Question: I am trying to create a custom GWT Button based on an image.
I have an image that is not rectangular, something like this:

1. Now, I want the click-able area to only work inside the visible parts of the image (non-transparent areas). This would mean that it's possible for someone using the button to click in the transparent corners of the image (Button) and not trigger the click event on the Button. Is this possible without having to create a custom widget (and the HTML to go with it)?
2. I would like to make a set of these non-rectangular buttons, in which there would be other buttons that would inter-connect with this one (their visible edges will bump right up against eachother, in sort of an inter-locking pattern), sort of like this: That's a very complex example, mine wouldn't be as big/many but the concept holds: inter-locking buttons of custom shape each being an individual button. These buttons would not be generated statically, but grow based on action.
Is this even possible? I have no clue where to begin. The 2nd picture (pyramid inter-locking triangles) is more complex than what I'm envisioning, but the concept holds. The reason it's more complex is because ultimately I would only be inter-locking buttons Horizontally (think of the 2nd row near the top of the pyramid picture, ).
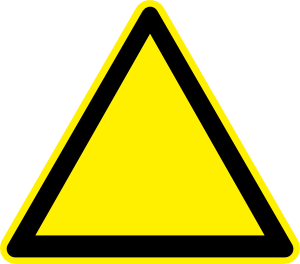
Answer: You can create a simple Map Widget for '<map>', '<area>' tags.
'''
public class ImageMap extends Widget implements HasMouseDownHandlers {
private MapElement mapElement;
public ImageMap() {
mapElement = Document.get().createMapElement();
setElement(mapElement);
}
public String getImgName() {
return mapElement.getName();
}
public void setImgName(String imgName) {
mapElement.setName(imgName);
}
public void addMapArea(AreaElement area) {
mapElement.appendChild(area);
}
public HandlerRegistration addMouseDownHandler(MouseDownHandler handler) {
return addDomHandler(handler, MouseDownEvent.getType());
}
}
'''
The creation code:
'''
AreaElement area = Document.get().createAreaElement();
area.setShape("rect");
area.setCoords("389,250,491,502");
area.setHref("#main");
imageMap = new ImageMap();
imageMap.setImg("frontPage");
imageMap.addMapArea(area);
imageMap.addMouseDownHandler(this);
'''
or can use SVG image with raphaeljs for more complex effects (see <URL>. It's better than map-area solution.